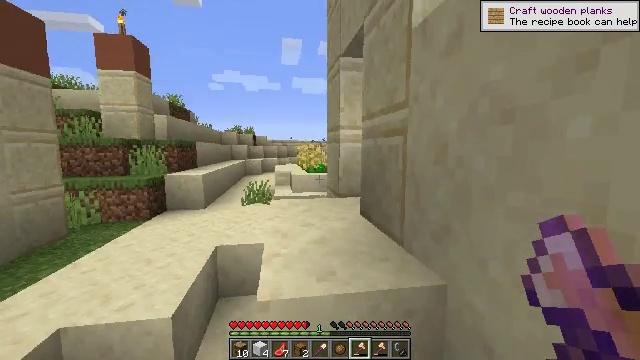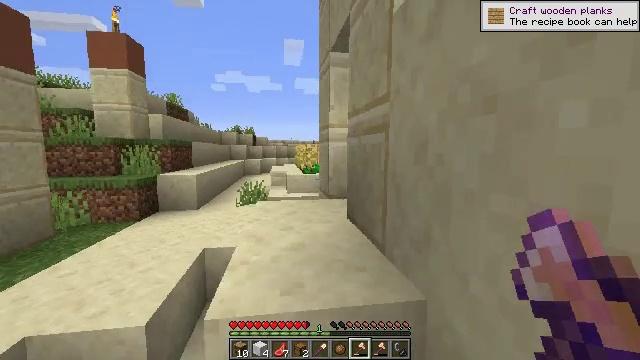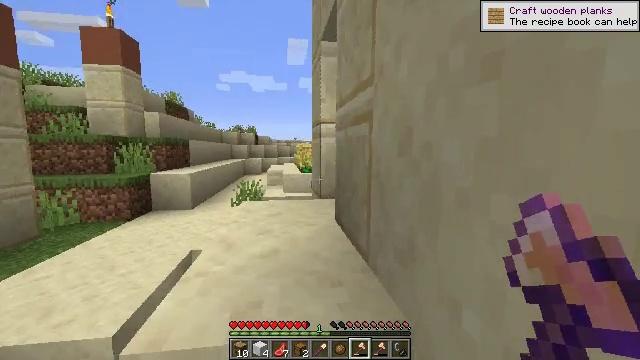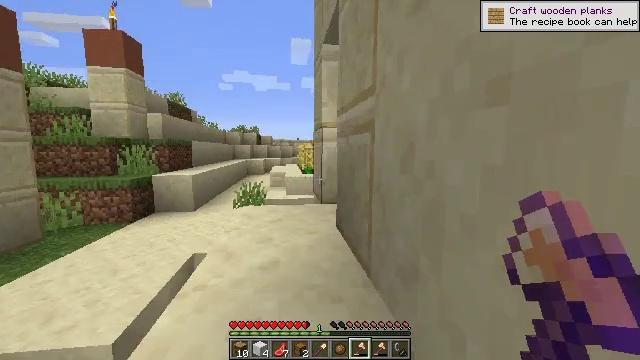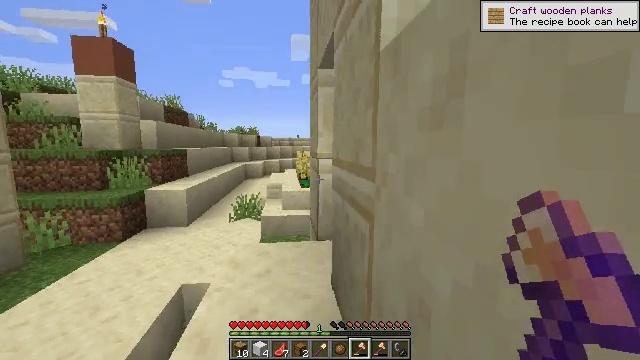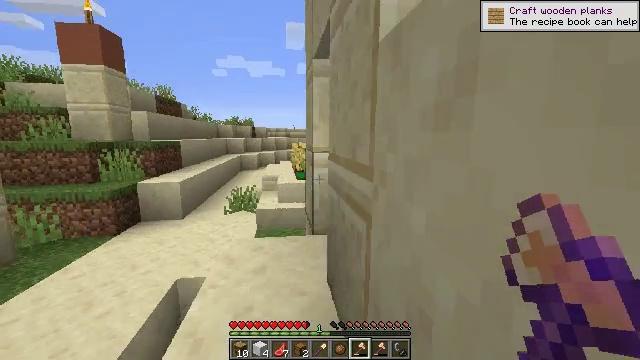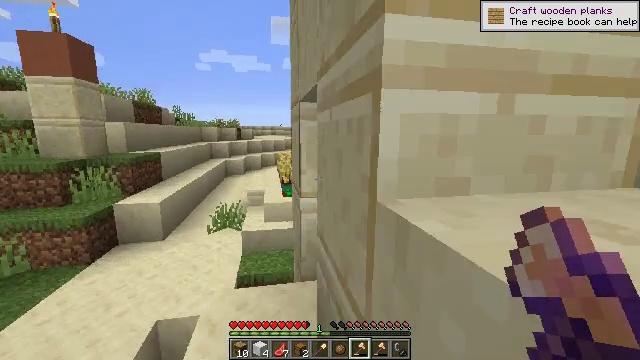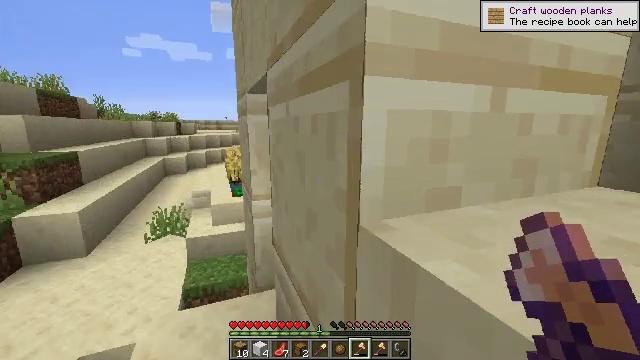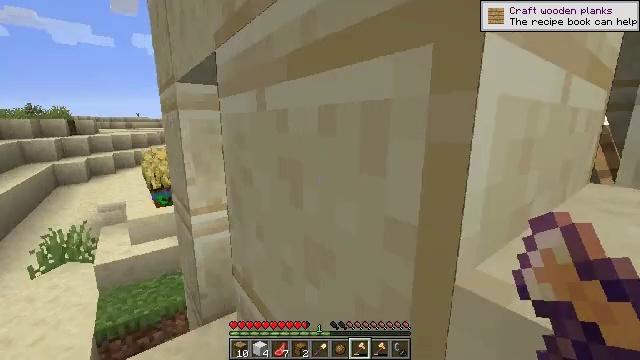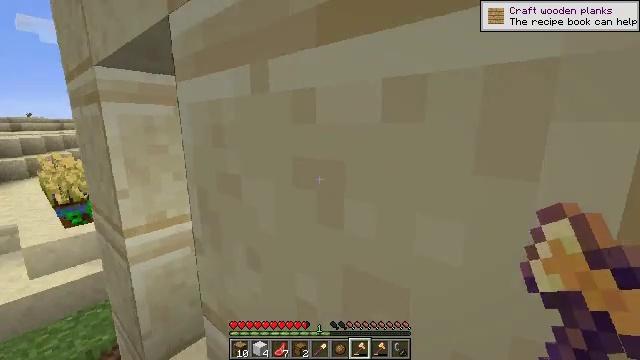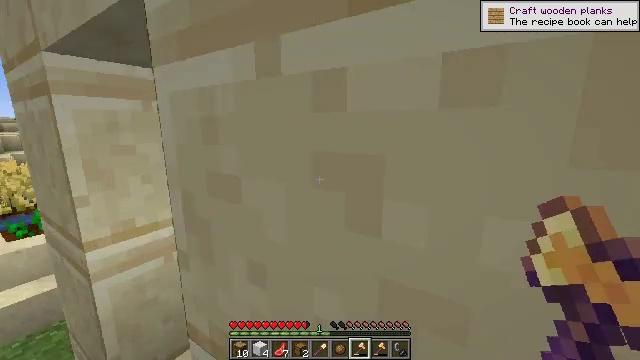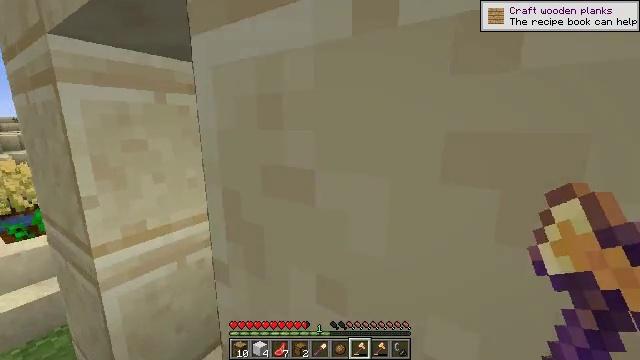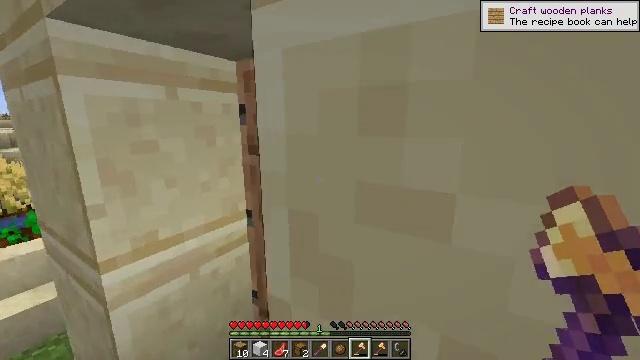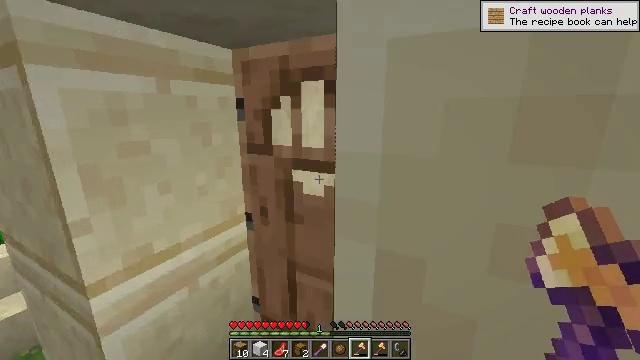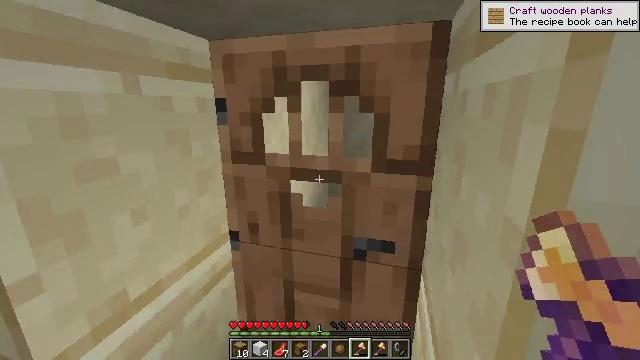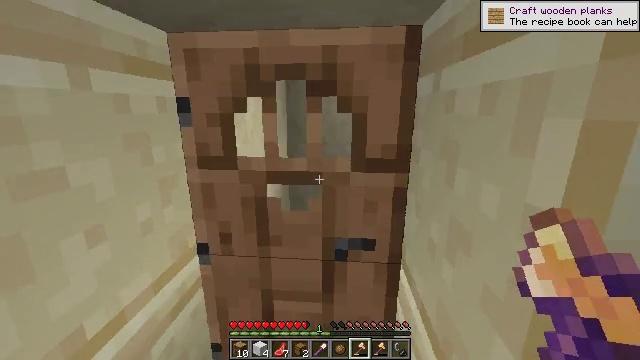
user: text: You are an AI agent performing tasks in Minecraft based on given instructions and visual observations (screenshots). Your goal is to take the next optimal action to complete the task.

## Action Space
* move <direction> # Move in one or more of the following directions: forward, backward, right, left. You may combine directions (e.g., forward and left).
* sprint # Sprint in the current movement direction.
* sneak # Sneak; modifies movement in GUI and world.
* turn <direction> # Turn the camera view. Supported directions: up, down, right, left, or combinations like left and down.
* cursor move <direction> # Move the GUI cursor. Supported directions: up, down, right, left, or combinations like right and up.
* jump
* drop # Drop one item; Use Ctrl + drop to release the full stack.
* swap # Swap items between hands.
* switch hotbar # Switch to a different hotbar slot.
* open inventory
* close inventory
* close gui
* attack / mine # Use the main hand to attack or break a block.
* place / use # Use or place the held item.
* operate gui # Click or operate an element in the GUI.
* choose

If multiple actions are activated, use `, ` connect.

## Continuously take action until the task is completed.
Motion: motion action
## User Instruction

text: Break the chest to retrieve items inside.
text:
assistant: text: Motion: move forward and move right
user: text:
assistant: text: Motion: move forward
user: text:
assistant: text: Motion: move forward
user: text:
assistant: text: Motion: move forward
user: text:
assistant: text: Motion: move forward, turn down
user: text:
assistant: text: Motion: move forward, turn right
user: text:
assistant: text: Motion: move forward and move left, turn right and down
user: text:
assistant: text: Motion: move forward and move left, turn right
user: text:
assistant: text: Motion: move forward and move left, turn right
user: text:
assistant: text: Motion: move forward and move left, turn right
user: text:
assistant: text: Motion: move forward and move left
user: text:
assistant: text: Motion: move forward and move left
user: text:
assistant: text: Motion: move forward and move left, turn right and down
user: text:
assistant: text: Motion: move forward and move left, turn right
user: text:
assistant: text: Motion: turn right
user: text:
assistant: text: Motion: turn right
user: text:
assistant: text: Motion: turn right
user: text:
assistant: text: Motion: no_op
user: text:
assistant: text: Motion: use / place
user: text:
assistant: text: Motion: use / place
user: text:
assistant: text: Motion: move forward, use / place
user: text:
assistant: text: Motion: move forward and move left, turn right
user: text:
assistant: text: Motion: move forward and move left, turn right
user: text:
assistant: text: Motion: move forward and move left, turn right
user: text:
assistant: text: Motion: move forward and move left, turn right
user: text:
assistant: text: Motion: move forward, turn right
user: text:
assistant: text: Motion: move forward, turn right and down
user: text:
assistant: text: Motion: move forward, turn right and down
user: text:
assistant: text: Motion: move forward and move left, turn right and down
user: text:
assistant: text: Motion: move forward and move left, turn right and down